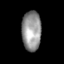
Tissue: skin
Cell type: Epithelial cells
Senescence score: 0.9481
Nuclear area (px): 748
Mean DAPI intensity: 149.057